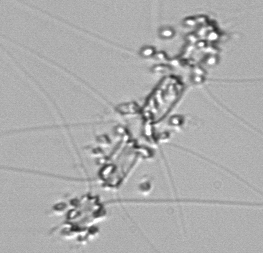
Label: Chaetoceros_didymus_TAG_external_flagellate